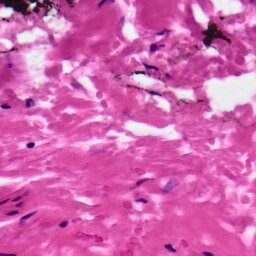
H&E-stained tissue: Ovarian